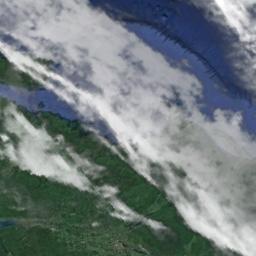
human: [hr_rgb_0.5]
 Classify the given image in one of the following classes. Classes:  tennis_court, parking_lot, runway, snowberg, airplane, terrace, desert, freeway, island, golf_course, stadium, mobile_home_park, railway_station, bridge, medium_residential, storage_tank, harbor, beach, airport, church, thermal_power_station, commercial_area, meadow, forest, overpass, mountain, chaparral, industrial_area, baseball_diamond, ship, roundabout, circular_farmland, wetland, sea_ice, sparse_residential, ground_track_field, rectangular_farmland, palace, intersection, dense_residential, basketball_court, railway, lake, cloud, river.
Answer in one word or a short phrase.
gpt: cloud